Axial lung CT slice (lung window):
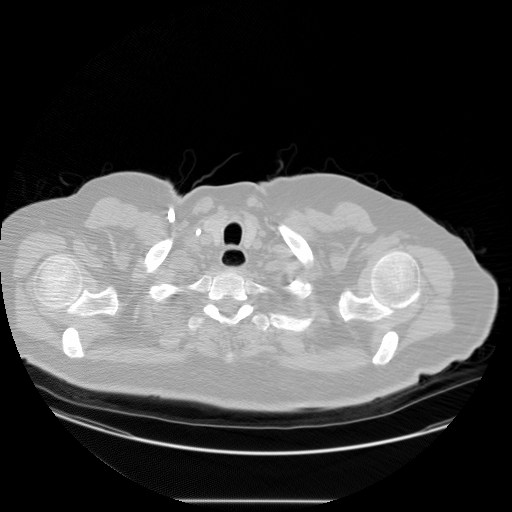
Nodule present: no